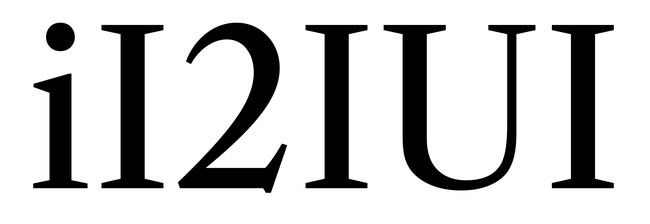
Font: LibreCaslonText_Regular